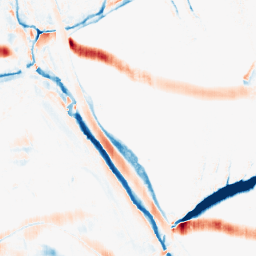
Category: morphological
Decomposition family: morphological_rect
Decomposition parameters: operation: average
width: 5
height: 20
Upsampling method: bilinear
Upsampling parameters: scale: 8
Upsampling scale: 8